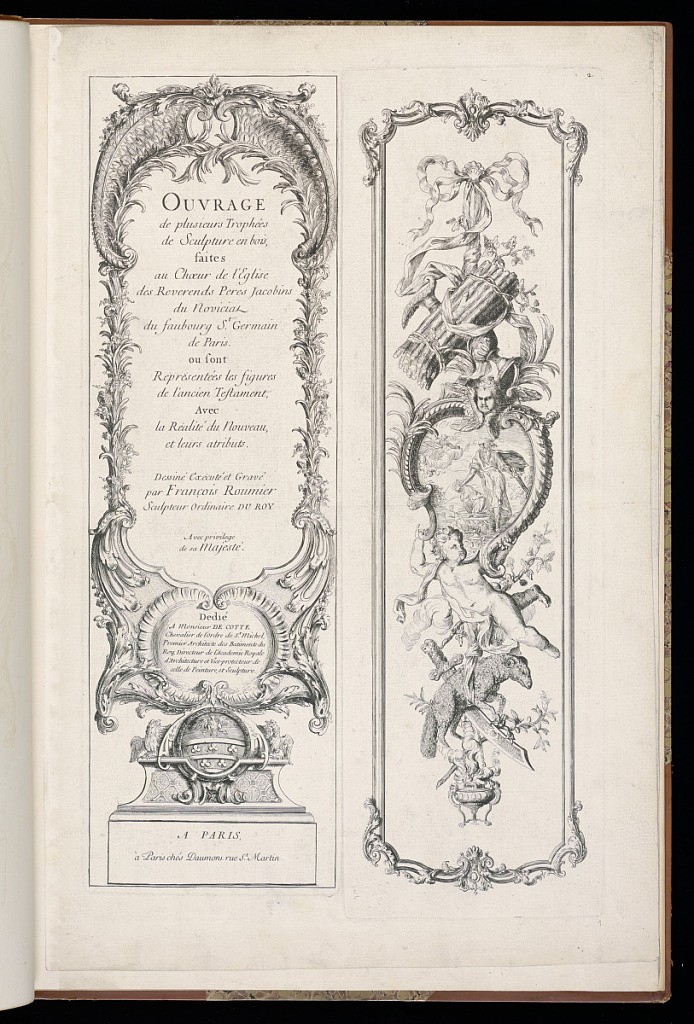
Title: Title Page
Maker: François Roumier, French, 16..–1748
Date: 1740-1748
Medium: Etching and engraving on laid paper
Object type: Bound print
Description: Page printed with two narrow plates. The left plate is a title page with the text printed within a frame of rocaille ornamentation, of scrolling acanthus leaves, cartouches. The plate on the right is a design for a carved trophy set within a frame with acanthus leaves, scrolls, and shells at the top and the bottom. The trophy features Christian attributes, including a sacrificial lamb, a sword, a chalice, a putto, and a cartouche with a scene of Abraham about to sacrifice his son, Isaac, with an angel flying in to intervene. Neither plate is signed, but the right plate is numbered.